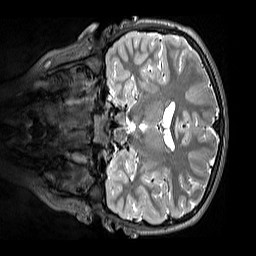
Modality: T2w
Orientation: coronal
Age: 10
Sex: male
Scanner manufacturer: siemens
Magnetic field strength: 3 T
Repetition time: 3.2 s
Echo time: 0.408 s